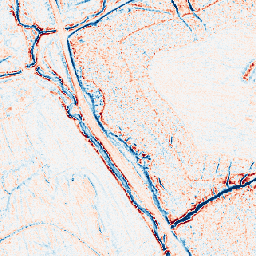
Category: edge_preserving
Decomposition family: anisotropic_diffusion
Decomposition parameters: iterations: 20
kappa: 10
gamma: 0.05
Upsampling method: area
Upsampling parameters: scale: 4
Upsampling scale: 4